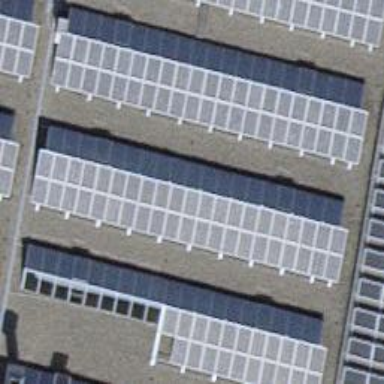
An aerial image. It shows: Solar power generator using photovoltaic method with solar photovoltaic panel types.